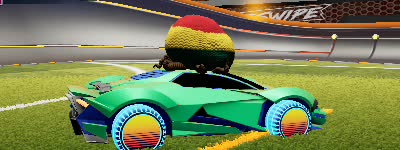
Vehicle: werewolf